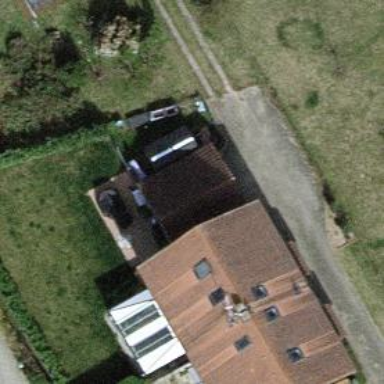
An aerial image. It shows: Garage.